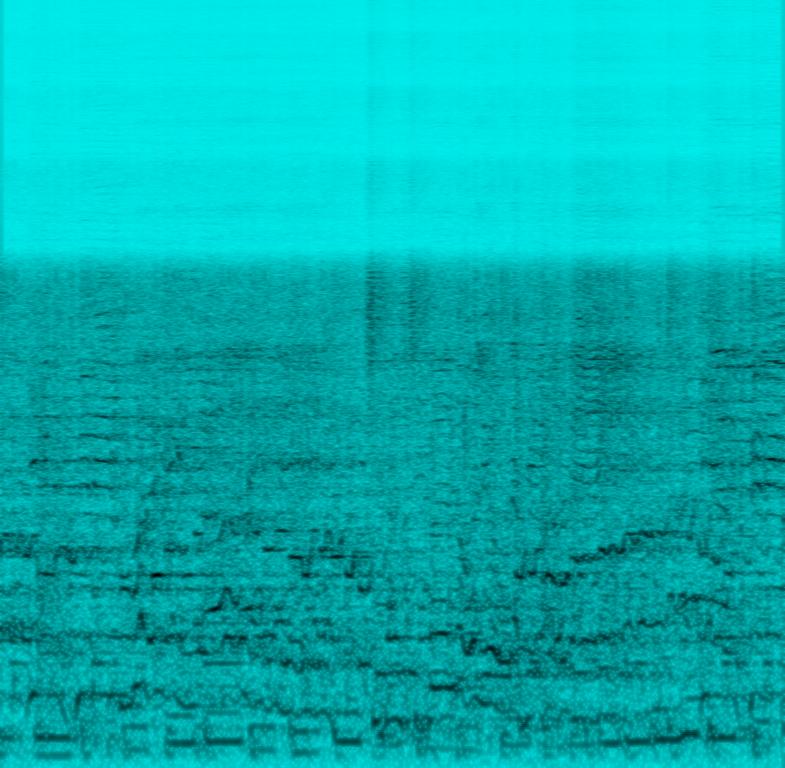
The low quality recording features a live performance of a folk song that consists of a passionate male vocal singing over groovy bass, woodwind melody, punchy snare and wooden percussion. It sounds joyful, energetic and the recording is noisy.